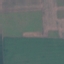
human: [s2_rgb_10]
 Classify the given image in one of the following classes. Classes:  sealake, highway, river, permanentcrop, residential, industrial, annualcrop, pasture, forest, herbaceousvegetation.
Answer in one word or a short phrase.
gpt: AnnualCrop